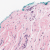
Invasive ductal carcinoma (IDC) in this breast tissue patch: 0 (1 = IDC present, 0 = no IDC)